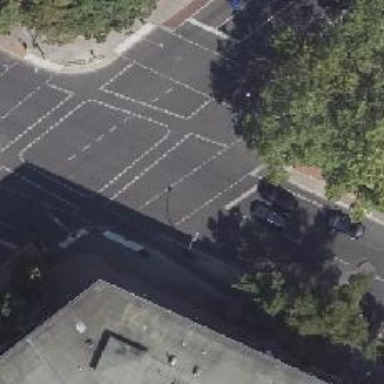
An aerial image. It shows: Crossing on the footway with traffic signals.